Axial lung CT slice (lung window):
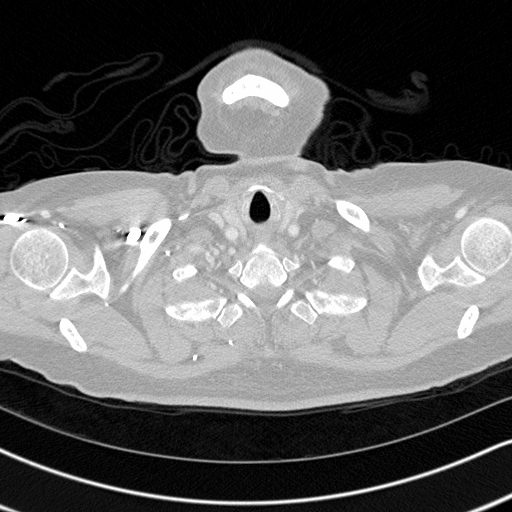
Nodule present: no